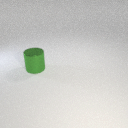
large green metal cylinder